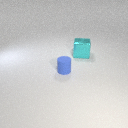
small blue rubber cylinder in front of large cyan metal cube